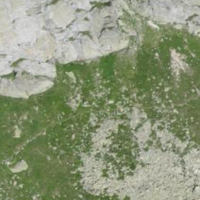
EUNIS habitat code: 48
Species observed at this site:
Sempervivum montanum